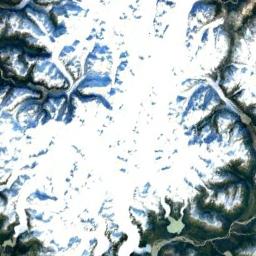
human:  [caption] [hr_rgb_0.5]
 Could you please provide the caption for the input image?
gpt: The snowberg is covered with snow .

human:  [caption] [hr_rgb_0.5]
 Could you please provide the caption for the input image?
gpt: A snow-covered mountain covered in large areas .

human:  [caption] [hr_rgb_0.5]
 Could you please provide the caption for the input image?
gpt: The snowberg is covered with glaciers but some ridges are not covered by glaciers .

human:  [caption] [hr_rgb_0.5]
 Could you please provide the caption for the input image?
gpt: The snow berg is consist of green plants and white snow .

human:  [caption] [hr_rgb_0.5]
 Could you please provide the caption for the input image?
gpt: There are much snow and some green land on the snowberg .